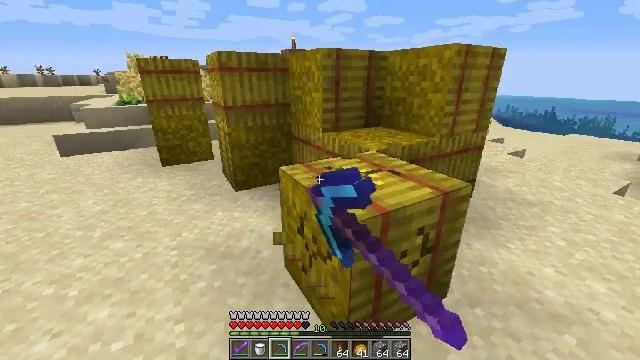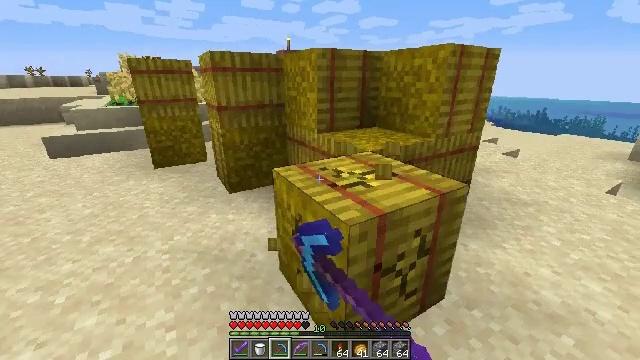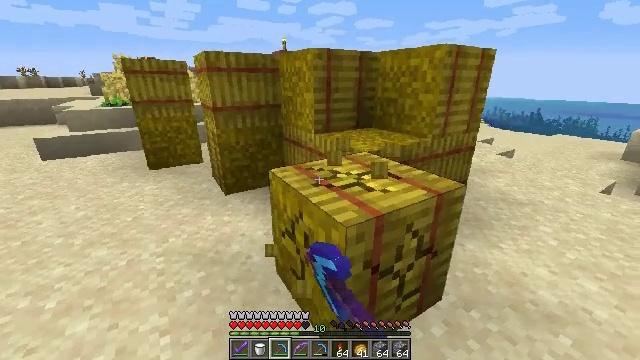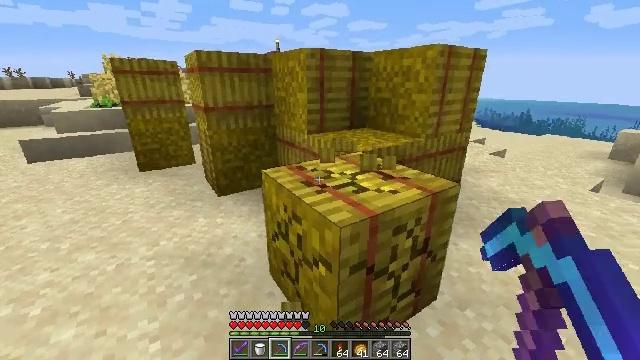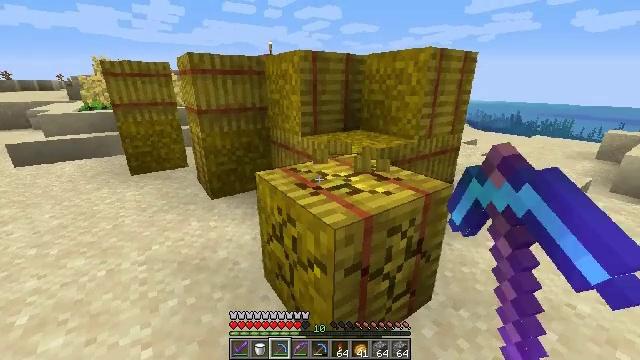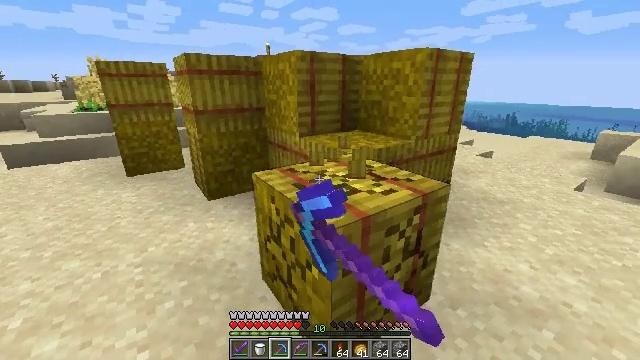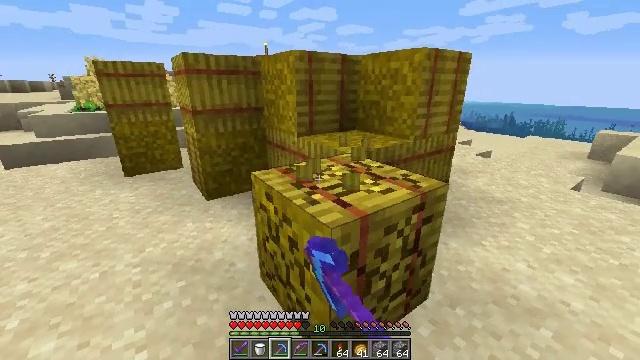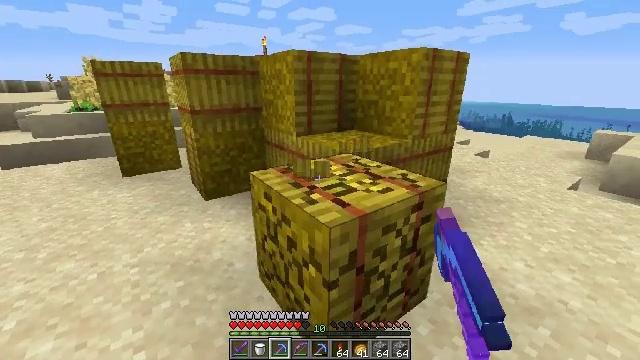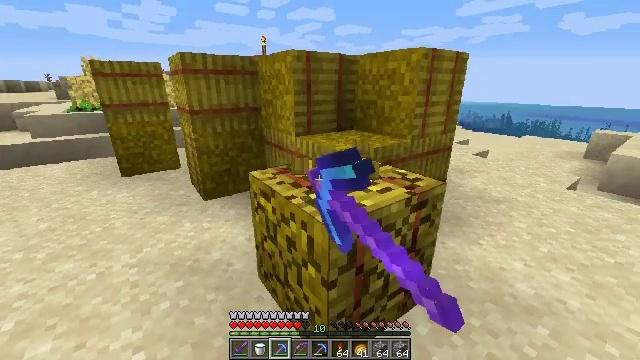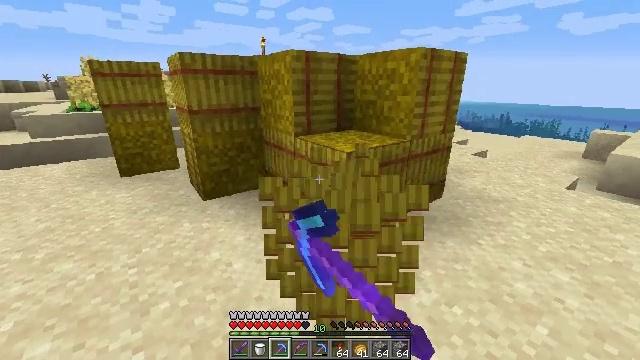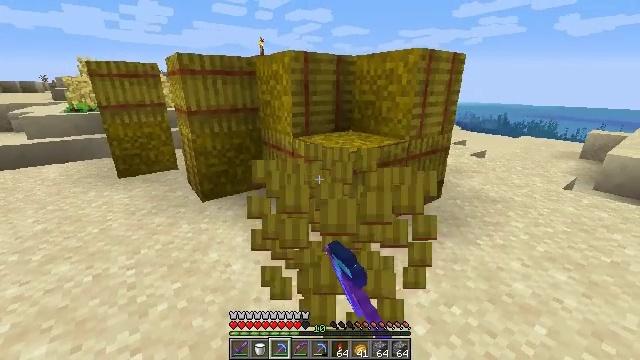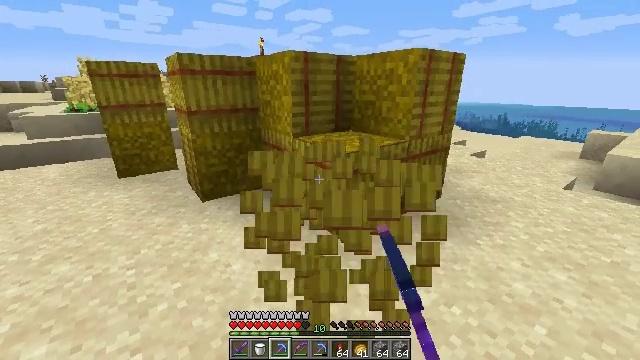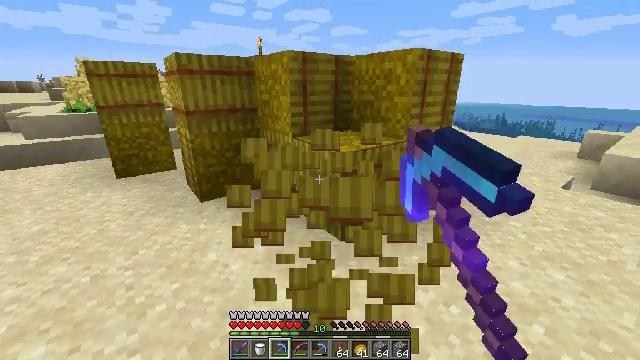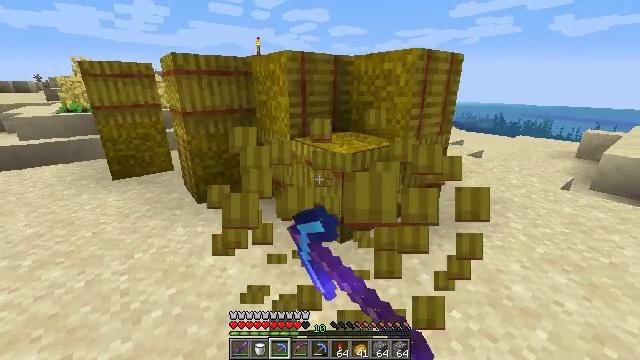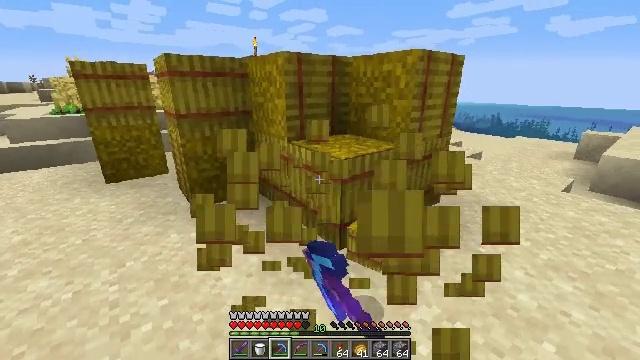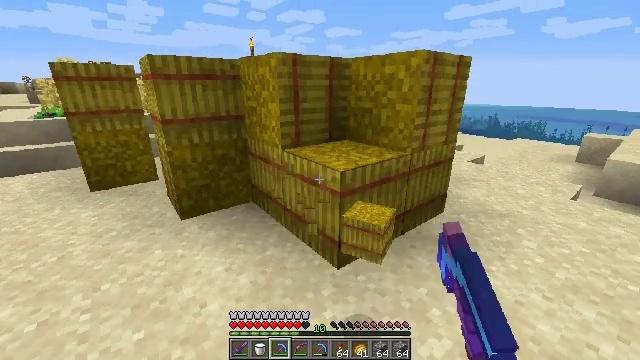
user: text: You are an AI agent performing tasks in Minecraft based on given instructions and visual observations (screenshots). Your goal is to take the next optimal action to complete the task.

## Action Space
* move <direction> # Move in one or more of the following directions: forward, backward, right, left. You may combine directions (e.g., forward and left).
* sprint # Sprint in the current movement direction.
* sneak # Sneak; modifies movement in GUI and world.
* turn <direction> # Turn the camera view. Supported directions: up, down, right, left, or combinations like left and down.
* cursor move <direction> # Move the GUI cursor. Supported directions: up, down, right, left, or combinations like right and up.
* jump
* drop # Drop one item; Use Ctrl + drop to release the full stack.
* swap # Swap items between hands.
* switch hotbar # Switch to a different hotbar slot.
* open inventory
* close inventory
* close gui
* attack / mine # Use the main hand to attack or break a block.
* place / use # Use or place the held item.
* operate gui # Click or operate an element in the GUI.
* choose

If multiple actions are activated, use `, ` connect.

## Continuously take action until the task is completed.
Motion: motion action
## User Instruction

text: Attack the hay block to get hay.
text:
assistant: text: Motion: turn right, attack / mine
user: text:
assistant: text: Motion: attack / mine
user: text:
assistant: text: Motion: turn right, attack / mine
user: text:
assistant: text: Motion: turn right, attack / mine
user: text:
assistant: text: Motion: attack / mine
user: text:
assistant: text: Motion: attack / mine
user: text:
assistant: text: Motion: attack / mine
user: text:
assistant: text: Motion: attack / mine
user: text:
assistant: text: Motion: attack / mine
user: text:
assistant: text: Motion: attack / mine
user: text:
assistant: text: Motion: attack / mine
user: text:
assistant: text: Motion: attack / mine
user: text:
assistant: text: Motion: move forward, attack / mine
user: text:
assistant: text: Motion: move forward, attack / mine
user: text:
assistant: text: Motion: move forward, attack / mine
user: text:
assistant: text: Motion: move forward, attack / mine
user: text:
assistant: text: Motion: move forward, attack / mine
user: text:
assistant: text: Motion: move forward, turn right, attack / mine
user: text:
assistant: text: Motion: turn right, attack / mine
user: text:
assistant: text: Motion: attack / mine
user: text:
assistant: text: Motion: attack / mine
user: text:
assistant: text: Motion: attack / mine
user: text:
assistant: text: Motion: attack / mine
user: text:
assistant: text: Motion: attack / mine
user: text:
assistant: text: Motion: attack / mine
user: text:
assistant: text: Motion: attack / mine
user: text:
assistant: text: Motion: attack / mine
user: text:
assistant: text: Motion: attack / mine
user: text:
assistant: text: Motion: attack / mine
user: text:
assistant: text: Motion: attack / mine